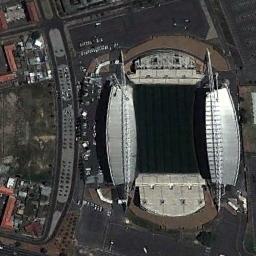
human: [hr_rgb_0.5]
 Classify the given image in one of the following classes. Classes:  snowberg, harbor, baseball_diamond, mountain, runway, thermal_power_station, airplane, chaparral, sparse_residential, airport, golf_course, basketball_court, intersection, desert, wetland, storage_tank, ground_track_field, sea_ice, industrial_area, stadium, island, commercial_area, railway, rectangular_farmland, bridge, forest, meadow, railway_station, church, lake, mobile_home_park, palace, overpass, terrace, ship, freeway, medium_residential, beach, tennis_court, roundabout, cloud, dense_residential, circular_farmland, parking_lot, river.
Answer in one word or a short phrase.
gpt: stadium